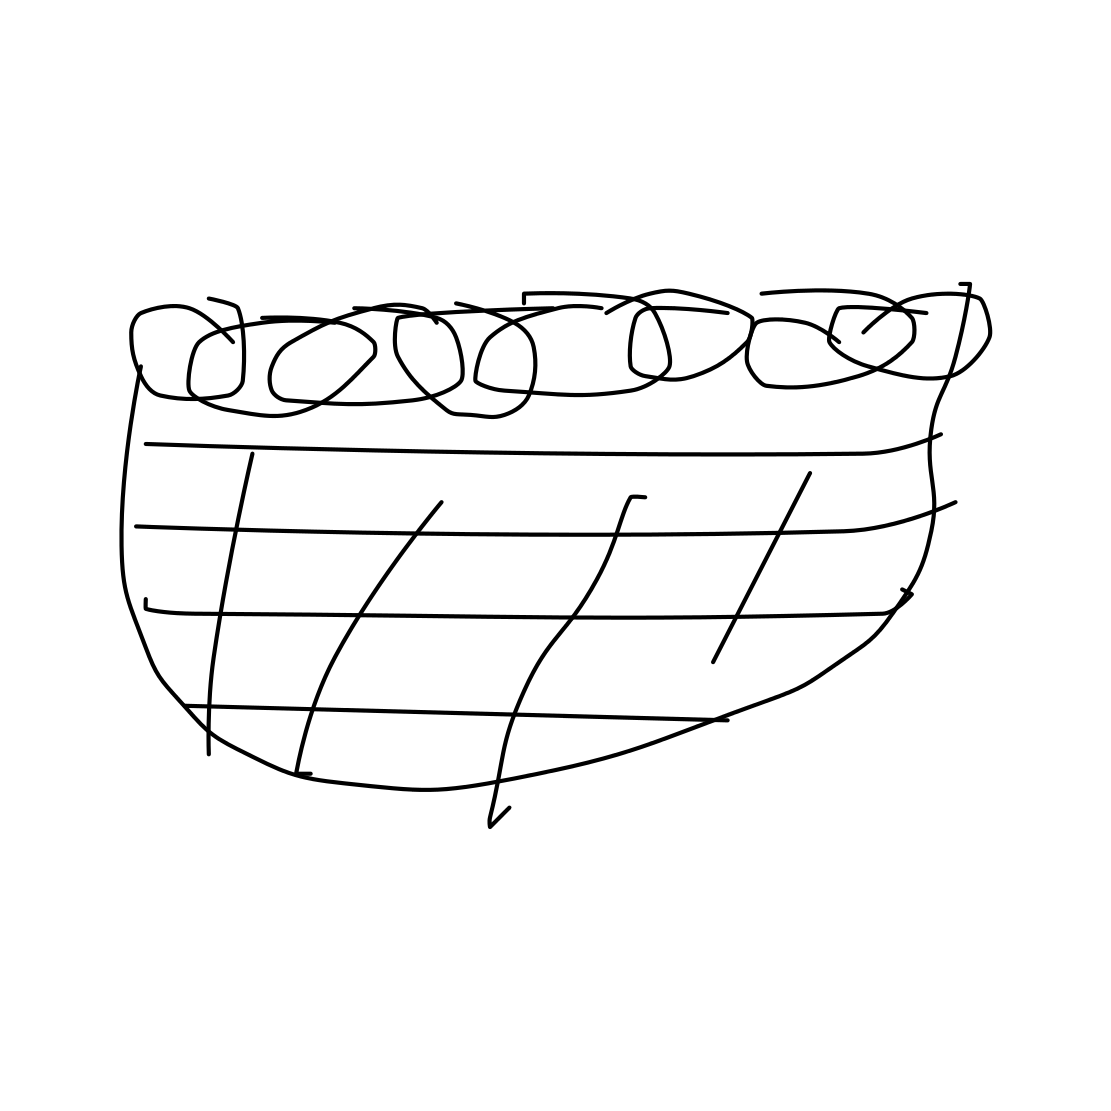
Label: basket